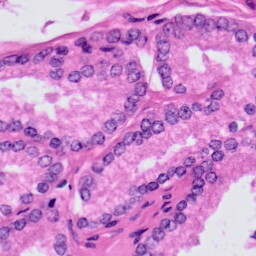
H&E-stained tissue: Prostate